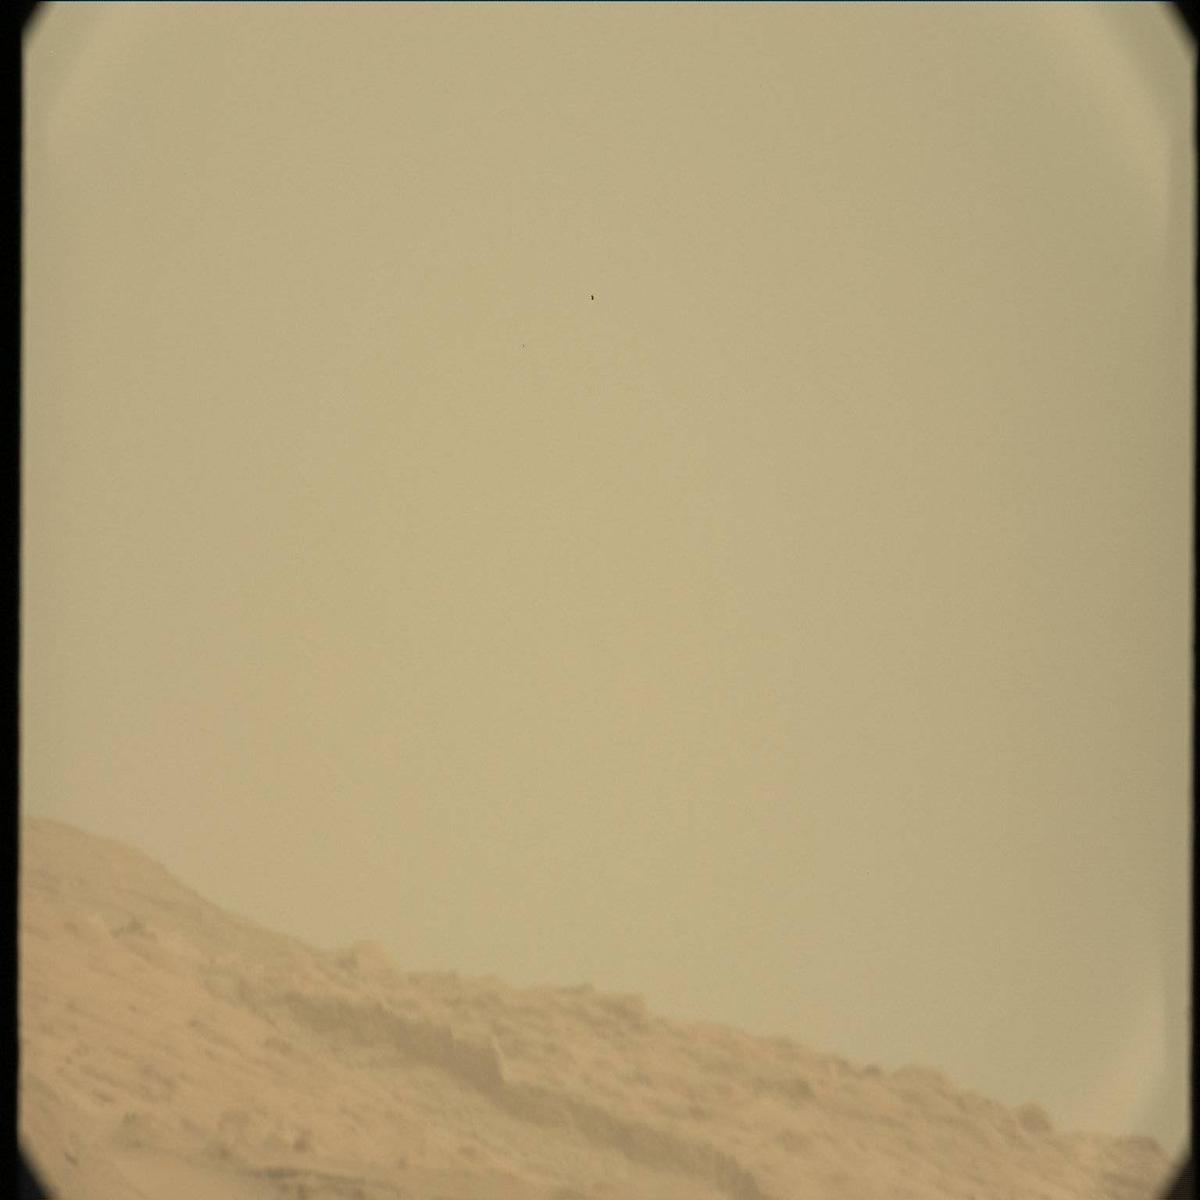
Terrain classes present: Ridge, Sand / Soil, Sky